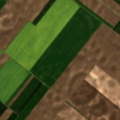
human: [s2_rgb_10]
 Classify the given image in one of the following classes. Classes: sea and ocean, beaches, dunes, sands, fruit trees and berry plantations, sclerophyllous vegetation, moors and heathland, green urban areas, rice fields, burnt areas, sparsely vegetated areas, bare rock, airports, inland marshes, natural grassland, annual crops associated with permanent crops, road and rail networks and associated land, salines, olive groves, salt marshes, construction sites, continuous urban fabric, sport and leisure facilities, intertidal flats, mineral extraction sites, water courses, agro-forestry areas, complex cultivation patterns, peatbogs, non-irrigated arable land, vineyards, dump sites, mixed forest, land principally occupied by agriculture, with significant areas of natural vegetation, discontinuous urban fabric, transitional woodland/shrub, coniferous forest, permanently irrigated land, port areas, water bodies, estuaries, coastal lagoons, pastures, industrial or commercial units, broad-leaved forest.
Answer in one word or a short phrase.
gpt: non-irrigated arable land